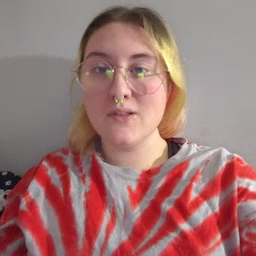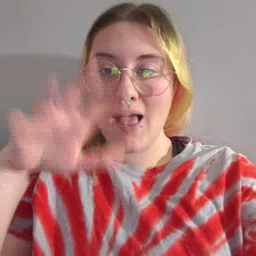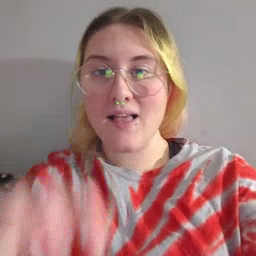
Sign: rain